Field crop: tomato
Growth stage: 1
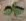
Species: solanum